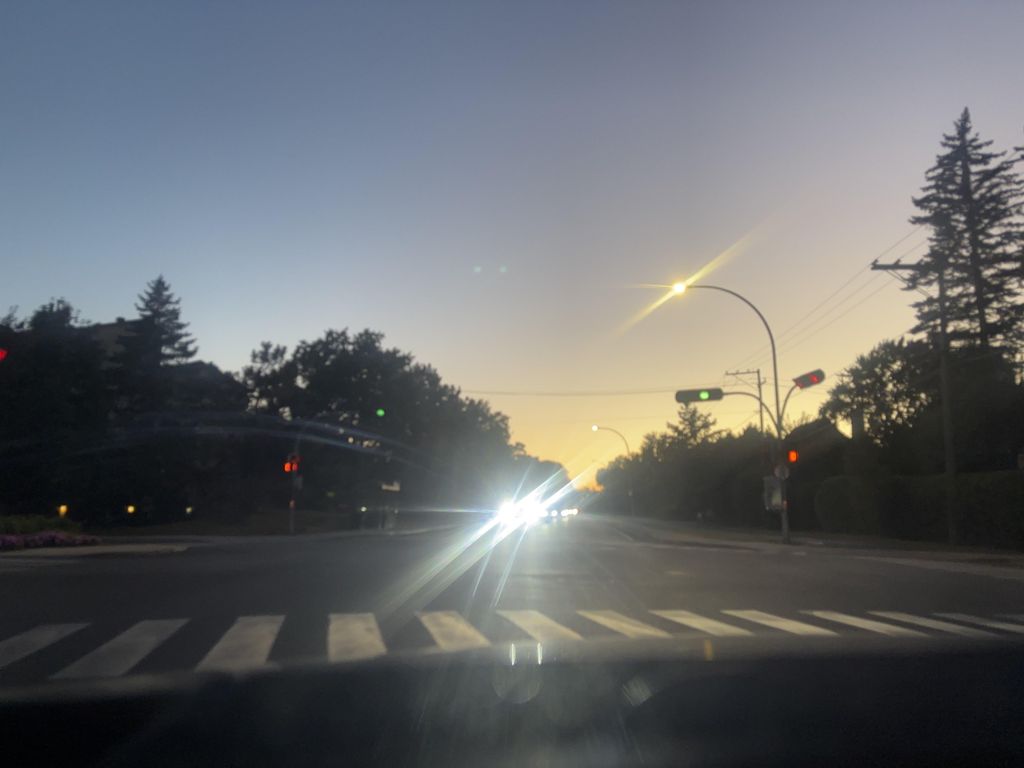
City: montreal